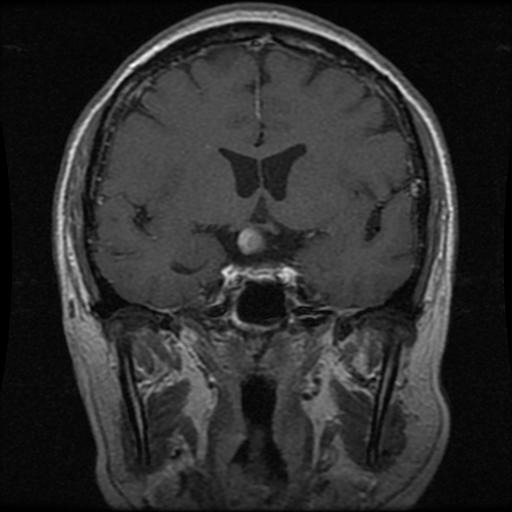
Label: pituitary